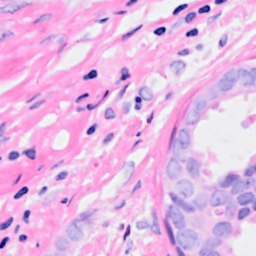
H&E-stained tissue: Breast